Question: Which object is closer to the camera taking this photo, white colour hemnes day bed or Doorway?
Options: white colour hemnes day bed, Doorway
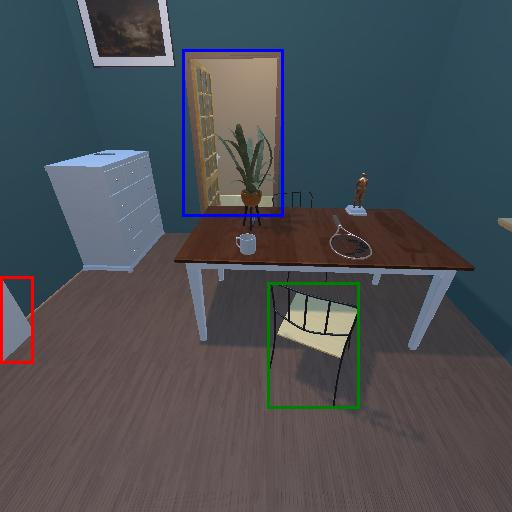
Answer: white colour hemnes day bed